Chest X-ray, PA view. Patient: 31 years old, sex M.
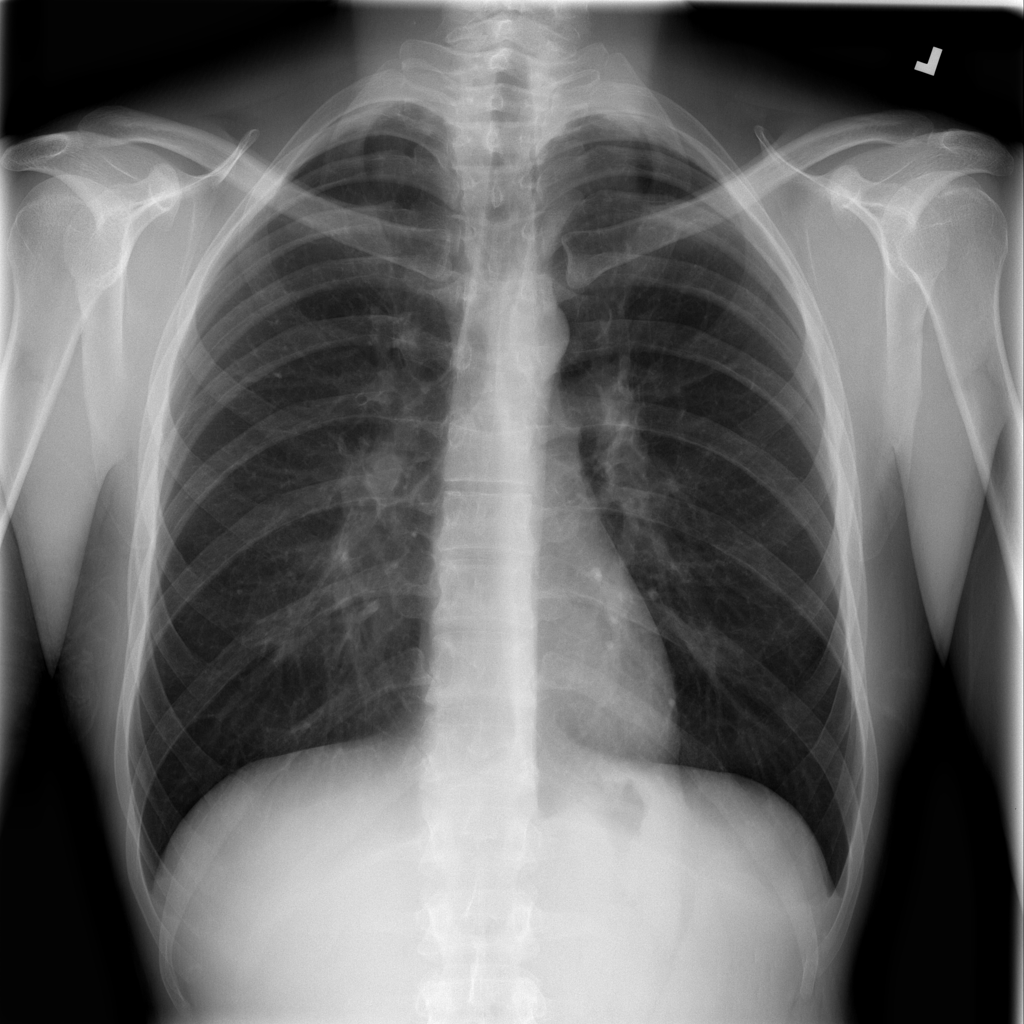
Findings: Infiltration